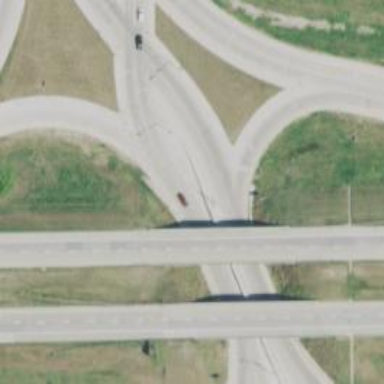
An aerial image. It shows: Motorway link at Diverging Diamond Interchange (DDI) junction.